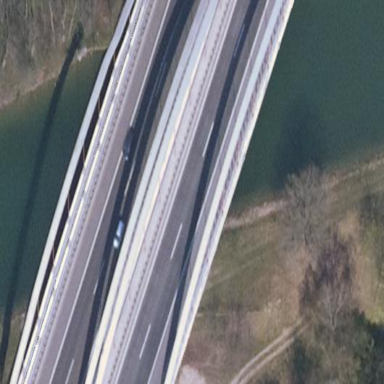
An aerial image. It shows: Arch bridge that is man-made.